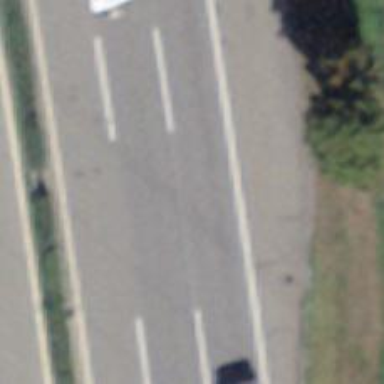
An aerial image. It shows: Asphalt motorway.